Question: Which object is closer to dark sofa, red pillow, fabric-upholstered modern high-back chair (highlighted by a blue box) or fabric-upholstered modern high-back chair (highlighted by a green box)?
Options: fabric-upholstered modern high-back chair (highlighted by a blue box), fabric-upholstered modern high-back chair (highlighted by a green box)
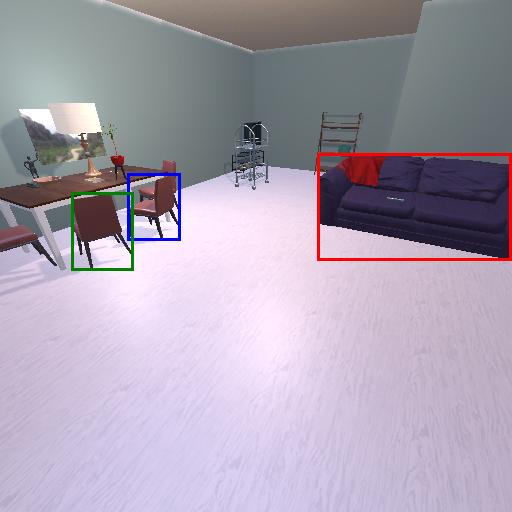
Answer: fabric-upholstered modern high-back chair (highlighted by a blue box)